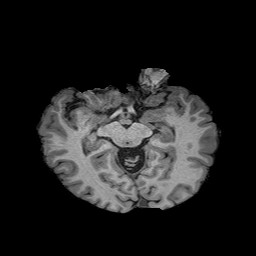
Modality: T1w
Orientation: coronal
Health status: healthy